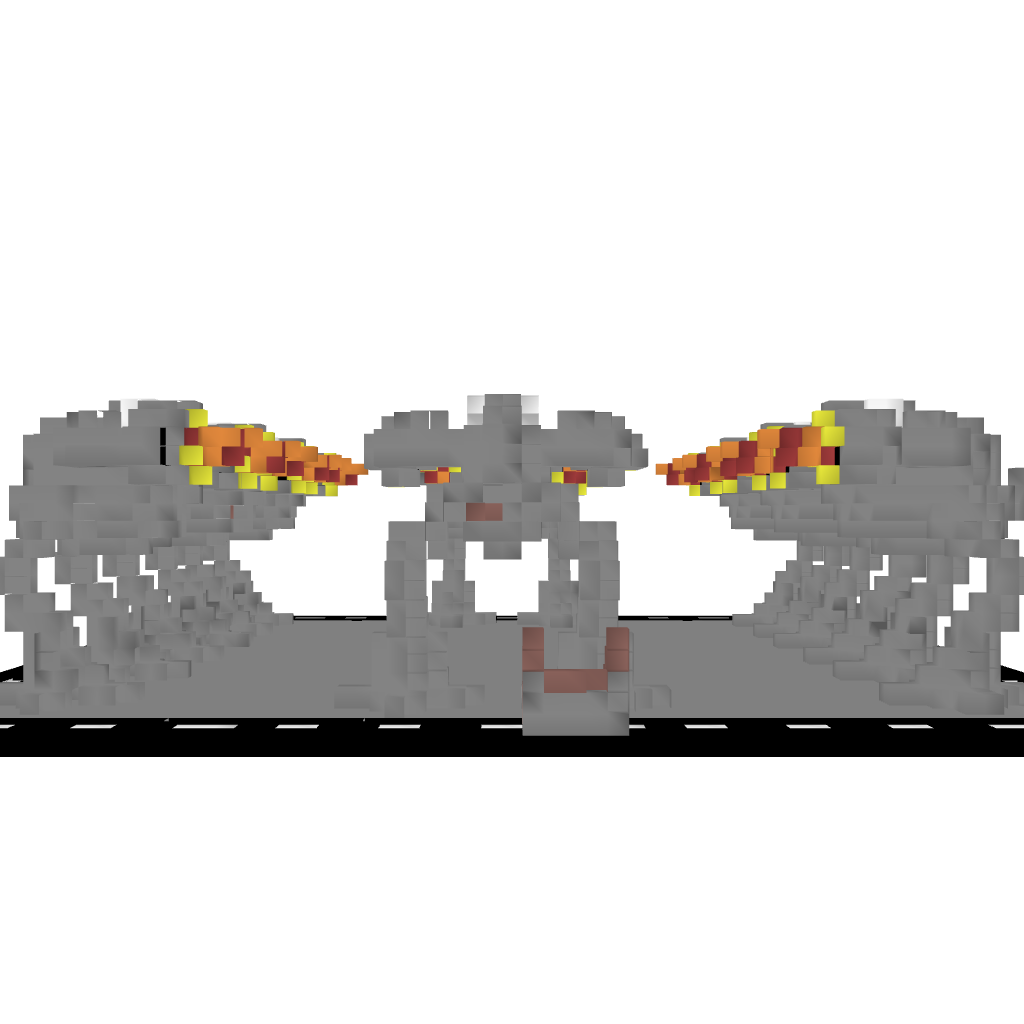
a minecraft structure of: MechWarriors bad low quality